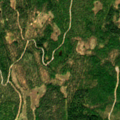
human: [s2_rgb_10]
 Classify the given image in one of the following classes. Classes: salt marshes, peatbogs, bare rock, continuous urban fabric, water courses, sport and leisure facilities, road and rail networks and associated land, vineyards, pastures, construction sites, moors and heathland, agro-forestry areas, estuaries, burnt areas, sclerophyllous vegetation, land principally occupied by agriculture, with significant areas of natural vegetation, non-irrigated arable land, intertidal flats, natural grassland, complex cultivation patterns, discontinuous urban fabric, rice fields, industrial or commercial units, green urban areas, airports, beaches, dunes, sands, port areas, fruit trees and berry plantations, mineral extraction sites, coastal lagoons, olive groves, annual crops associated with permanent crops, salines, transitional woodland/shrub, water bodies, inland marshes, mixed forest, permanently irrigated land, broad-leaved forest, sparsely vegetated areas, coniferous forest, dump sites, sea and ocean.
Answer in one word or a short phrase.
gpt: coniferous forest, mixed forest